Question: I have a long answer type question in my Google Form the responses of which are uploaded on the website via CSV. The response comes like this:

How can I add '<br>' in between of every line?
Can we achieve both splitting and combining in one line?
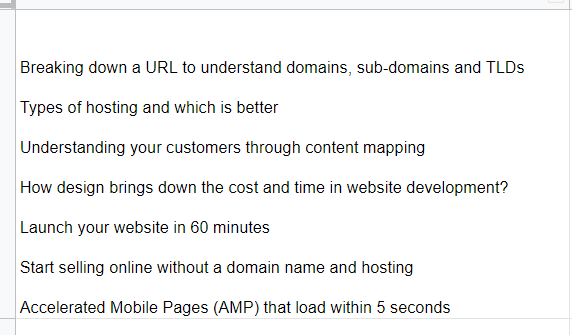
Answer: Got it working usign this piece of formula:
'=textjoin("<br>",true,(transpose(split(join(char(10),A1:A4),char(10)))))'